Question: I'm trying to get just a piece of information from Facebook, but I don't want to use the default Facebook API (because it doesn't allow you to auto-populate the text field when doing a feed).
So, I'm creating a custom view that has the text view and the share and cancel buttons, but I want to show information about the app, as well. I'm not sure how to do this.
The image below is what the FBDialog (part of the native FB API). What I want is to show ONLY the information in the red box. This is a mixture of manually specified parameters, as well as something coming from FB about the app itself ("via ...").
So, my question is, how can pull the "via for iOS" from FB (notice that is not manual in the code, whereas everything else in the red box is) and put it into a uiwebview (I'm assuming that is the only way)? Or can I even get that information and display the info without specifying an action like "feed" (which would also bring in the text box from FB)?
Here is the code that makes this dialog pop up:
'''
currentAPICall = kDialogFeedUser;
SBJSON *jsonWriter = [[SBJSON new] autorelease];
// The action links to be shown with the post in the feed
NSArray* actionLinks = [NSArray arrayWithObjects:[NSDictionary dictionaryWithObjectsAndKeys:
@"Get Started",@"name",@"http://m.facebook.com/apps/hackbookios/",@"link", nil], nil];
NSString *actionLinksStr = [jsonWriter stringWithObject:actionLinks];
// Dialog parameters
NSMutableDictionary *params = [NSMutableDictionary dictionaryWithObjectsAndKeys:
@"I'm using the Hackbook for iOS app", @"name",
@"Hackbook for iOS.", @"caption",
@"Check out Hackbook for iOS to learn how you can make your iOS apps social using Facebook Platform.", @"description",
@"http://m.facebook.com/apps/hackbookios/", @"link",
@"http://www.facebookmobileweb.com/hackbook/img/facebook_icon_large.png", @"picture",
actionLinksStr, @"actions",
nil];
HackbookAppDelegate *delegate = (HackbookAppDelegate *) [[UIApplication sharedApplication] delegate];
[[delegate facebook] dialog:@"feed"
andParams:params
andDelegate:self];
'''

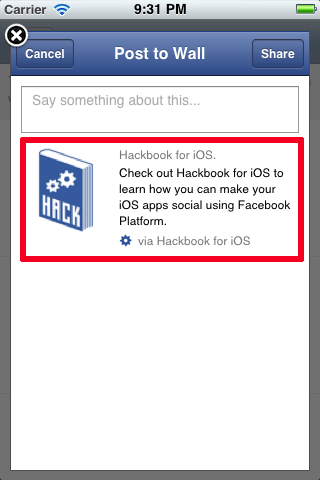
Answer: Ok, I finally figured out a real hack to make it work, but so far, it's the only answer I've got. If anyone has a better answer, please post, and I'll mark it as the correct one.
I ended up creating a UIView that contains a number of things. Essentially, I still use what you see in the picture above, but I cover the top portion so that I only see the bottom area that I care about.
From bottom layer to top layer, this is what my XIB file has:
1. The main UIView -- the container that is linked to a class
2. A UIWebView to contain the FB feed
3. A UIView with a white background (or whatever to match the color of the UIView in #1--I'm using white b/c that's what Facebook uses in their response HTML in the UIWebView). This white background goes behind the UITextView (#5) and UIView "border" view (#4). I do this so that I can "block out" the upper portion of the response from Facebook, and only show the bottom portion (in red outline in pick above).
4. A UIView to go behind the UIText view - gray background 2px wider and 2px taller than the UITextView to give a 1px border effect on all edges of the UITextView. Yes, I'm sure there is a better way, but this is all one big hack, so I hacked away. :)
5. A UITextView so that I can pre-populate the text; this text view has a background color that should match the background color of the UIView in #1 above. I did this so I could create the gray border effect without having to draw. So in my case, the UITextView has a white background, and so does the main view in #1.
Now, in code (in my case, I'm modifying the default behavior of a kit that does most of the heavy lifting) I do the following:
1. Set up the FB action links and FB parameters
2. Check to see if the app is authorized to use Facebook (if not, then display a different dialog)
3. Instantiate the class behind the new XIB file I created
4. **This one is important--Generate the URL by using code from the Facebook API (there is literally a method for this: + (NSURL*)generateURL:(NSString*)baseURL params:(NSDictionary*)params
5. Make a URL request object: NSMutableURLRequest* theRequest = [NSMutableURLRequest requestWithURL:_loadingURL];
6. Load the UIWebView in XIB and class behind: [rootView.webView loadRequest:theRequest];
7. Finally, show the view!
I hope this helps someone else. It really shouldn't have been this much of a pain. In fact, Facebook really should allow consumers of the API pre-fill the text box, just like they used to, but that's a separate rant that could keep me off topic for a while.
FYI, this is the final look of my view: